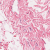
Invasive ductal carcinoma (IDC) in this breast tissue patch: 0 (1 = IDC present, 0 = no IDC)